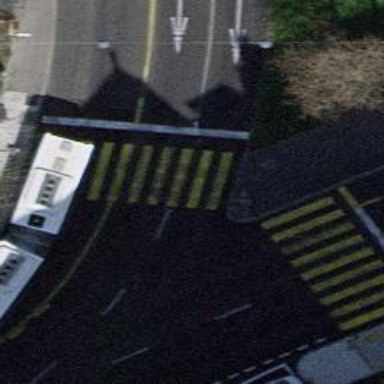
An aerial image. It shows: Kerb serving as barrier.